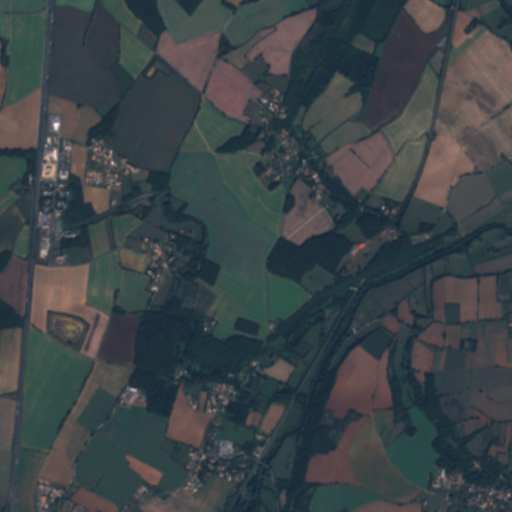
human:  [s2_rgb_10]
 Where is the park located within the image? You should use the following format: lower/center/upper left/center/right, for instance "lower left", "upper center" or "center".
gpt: The park is located in the lower left of the image.
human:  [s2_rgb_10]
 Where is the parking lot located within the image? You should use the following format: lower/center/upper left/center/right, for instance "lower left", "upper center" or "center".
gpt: The parking lot is located in the lower left of the image.
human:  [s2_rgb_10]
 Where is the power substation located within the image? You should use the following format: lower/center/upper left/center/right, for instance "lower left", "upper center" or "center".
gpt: The power substation is located in the lower left of the image.
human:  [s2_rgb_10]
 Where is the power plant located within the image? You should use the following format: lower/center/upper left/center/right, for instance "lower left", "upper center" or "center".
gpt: There is no power plant in the image.